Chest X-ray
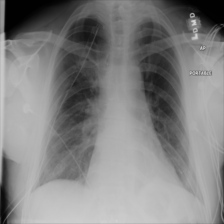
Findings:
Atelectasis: negative
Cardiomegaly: negative
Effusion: negative
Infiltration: negative
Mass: negative
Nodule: negative
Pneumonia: negative
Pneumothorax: negative
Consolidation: negative
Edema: negative
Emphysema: negative
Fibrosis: negative
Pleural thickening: negative
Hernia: negative